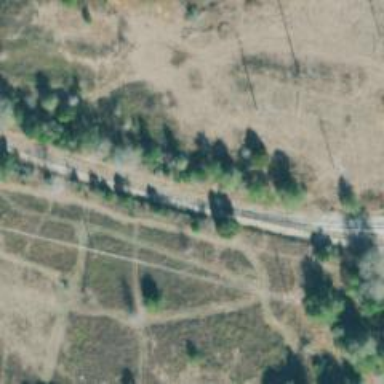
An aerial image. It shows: Railway spur junction.